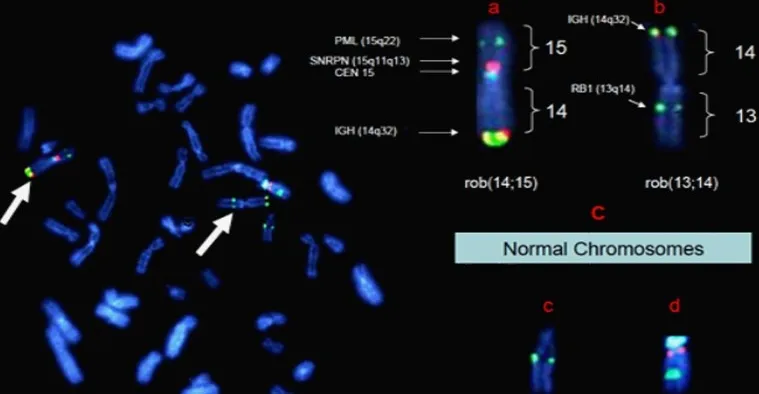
FISH characterization of double heterologous Robertsonian translocations. Bone marrow metaphase hybridized with fluorescent DNA probes for 15q22 (PML green), 15q11.2 (SNRPN orange), Cen15 (alpha satellite aqua), chromosome 14q32 (5'IGH green, 3'IGH orange) and chromosome 13q14(RB-1 green). Note the absence of a normal chromosome 14.
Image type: pathology (fish)